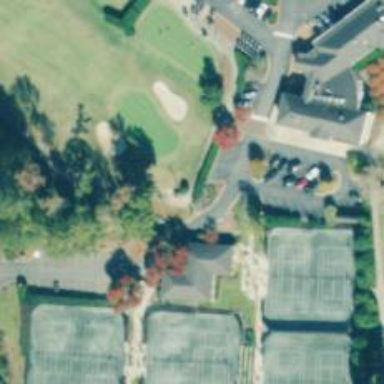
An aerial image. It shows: Path for both roads and golfers.